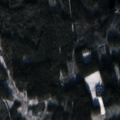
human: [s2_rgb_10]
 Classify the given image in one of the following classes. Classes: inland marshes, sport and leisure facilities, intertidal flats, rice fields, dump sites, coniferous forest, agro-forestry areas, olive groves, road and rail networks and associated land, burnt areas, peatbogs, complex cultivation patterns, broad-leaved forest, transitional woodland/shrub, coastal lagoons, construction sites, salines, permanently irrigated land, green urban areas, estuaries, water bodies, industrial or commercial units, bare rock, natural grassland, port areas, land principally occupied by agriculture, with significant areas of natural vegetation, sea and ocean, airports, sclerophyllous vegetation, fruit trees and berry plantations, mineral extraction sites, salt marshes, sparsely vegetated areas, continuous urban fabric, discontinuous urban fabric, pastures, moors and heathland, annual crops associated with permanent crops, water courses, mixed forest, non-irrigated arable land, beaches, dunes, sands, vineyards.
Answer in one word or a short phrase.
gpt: coniferous forest, mixed forest, water bodies